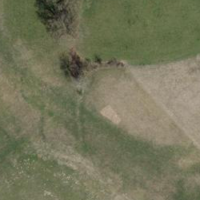
EUNIS habitat code: 23
Species observed at this site:
Cirsium arvense
Ruspolia nitidula
Roeseliana roeselii